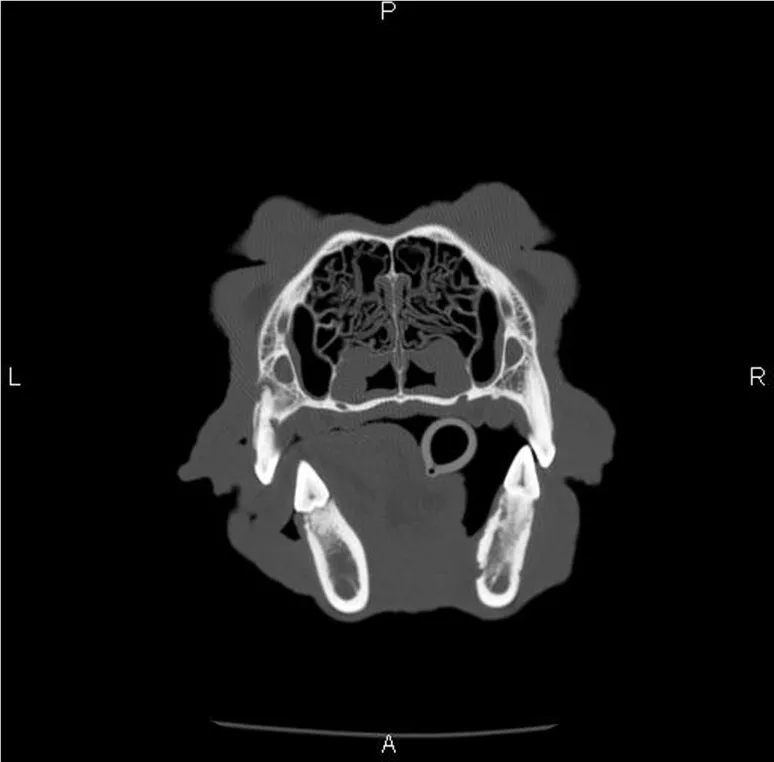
Skull CT of the dog (Case 3) showing the section at the level of mandibular first molar teeth. There is a diffuse thinning and multifocal pitting osteolysis of the cortical bone of the right mandibular body, and the changes are most pronounced in the medial cortex.
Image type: radiology (ct)